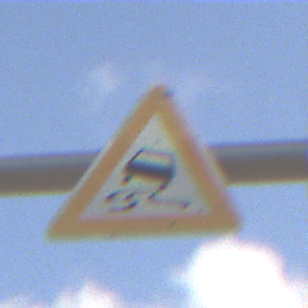
Verkehrszeichen: SchleuderOderRutschgefahr
Umgebung: Outdoor, RoadRail
Tageszeit: Midday
Wetter: PartlyCloudy
Licht: Natural
Jahreszeit: NotSpecified
Kontrast: HighContrast